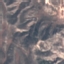
Land use / land cover: HerbaceousVegetation